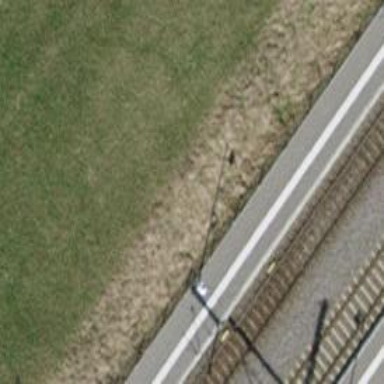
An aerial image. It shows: Halt on the railway.